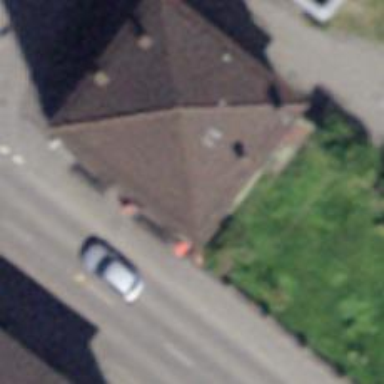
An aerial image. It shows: Restaurant.